Field crop: tomato
Growth stage: 1
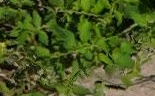
Species: tomato